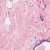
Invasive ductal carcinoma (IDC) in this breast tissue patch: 0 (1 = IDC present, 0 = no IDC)